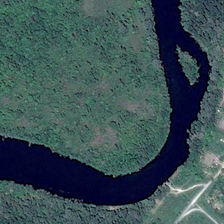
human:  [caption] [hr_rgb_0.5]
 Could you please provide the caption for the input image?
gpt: many green trees are in two sides of curved black river .

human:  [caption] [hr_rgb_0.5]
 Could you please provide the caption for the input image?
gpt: many green trees are in two sides of curved black river .

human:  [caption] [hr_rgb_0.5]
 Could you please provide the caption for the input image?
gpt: many green trees are in two sides of curved black river .

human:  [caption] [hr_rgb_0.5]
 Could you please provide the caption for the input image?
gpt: many green trees are in two sides of curved black river .

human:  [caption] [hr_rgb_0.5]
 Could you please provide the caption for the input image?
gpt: many green trees are in two sides of curved black river .